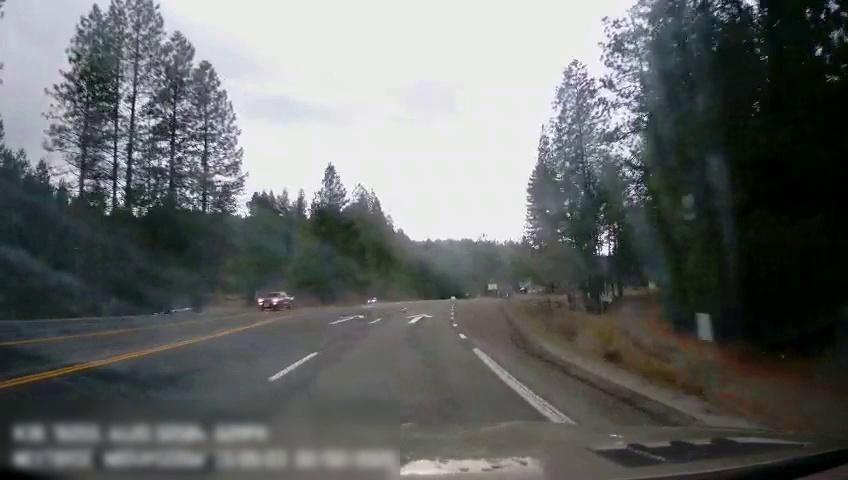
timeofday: Day
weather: Cloudy
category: Drivable Space
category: Vehicles | Truck
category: Lanes | Opposite Lane
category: Lanes | Opposite Lane
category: Lanes | Opposite Lane
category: Lanes | Alternate Lane
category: Lanes | Current Lane
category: Lanes | Current Lane
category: Traffic | Signs